【题型】填空题　【知识点】平面几何　【难度】easy
如图, $P$ 为线段 $AB$ 上一点, $AD$ 与 $BC$ 交于点 $E$, $\angle CPD = \angle A = \angle B$, $BC$ 交 $PD$ 于点 $F$, $AD$ 交 $PC$ 于点 $G$, 则图中相似三角形有\_\_\_\_\_\_对。

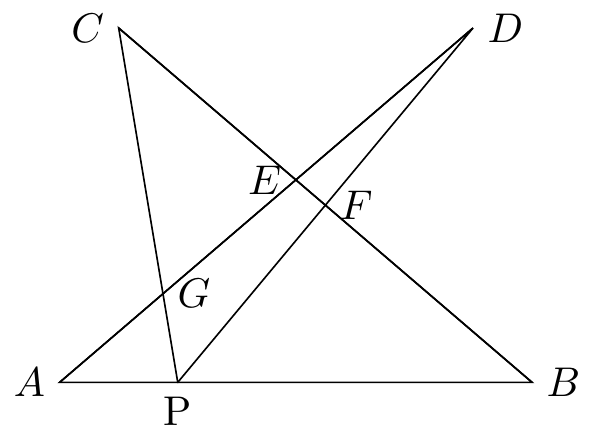
【解答】
解：$\because \angle CPD = \angle B$, $\angle C = \angle C$

$\therefore \triangle PCF \sim \triangle BCP$

$\because \angle CPD = \angle A$, $\angle D = \angle D$

$\therefore \triangle APD \sim \triangle PGD$

$\because \angle CPD = \angle A = \angle B$, $\angle APG = \angle B + \angle C$, $\angle BFP = \angle CPD + \angle C$

$\therefore \angle APG = \angle BFP$

$\therefore \triangle APG \sim \triangle BFP$

则图中相似三角形有 3 对

故答案为：3